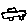
Label: car